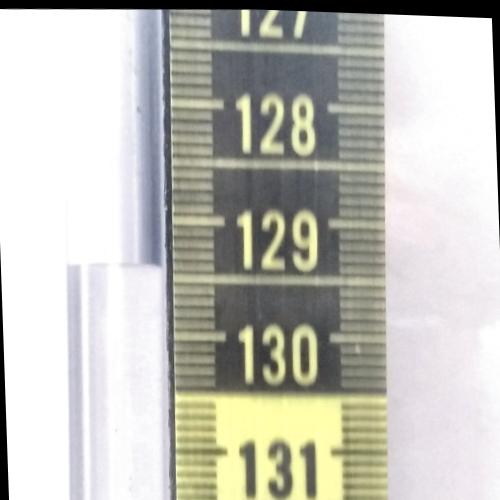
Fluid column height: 129.4 cm